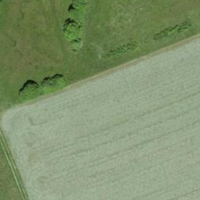
EUNIS habitat code: 52
Species observed at this site:
Prunus spinosa